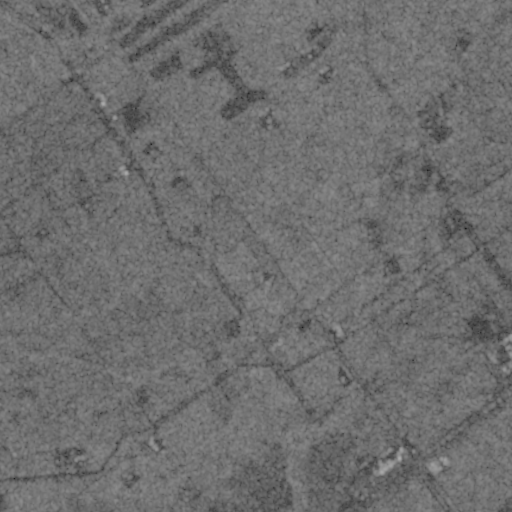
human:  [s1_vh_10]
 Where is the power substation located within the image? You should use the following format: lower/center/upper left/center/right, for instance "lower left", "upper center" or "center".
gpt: The power substation is located in the lower right of the image.
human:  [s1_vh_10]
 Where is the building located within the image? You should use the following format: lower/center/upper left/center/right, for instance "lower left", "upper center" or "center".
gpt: The building is located in the lower right of the image.
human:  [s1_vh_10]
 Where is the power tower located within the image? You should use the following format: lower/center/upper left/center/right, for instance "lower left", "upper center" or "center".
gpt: There is no power tower in the image.

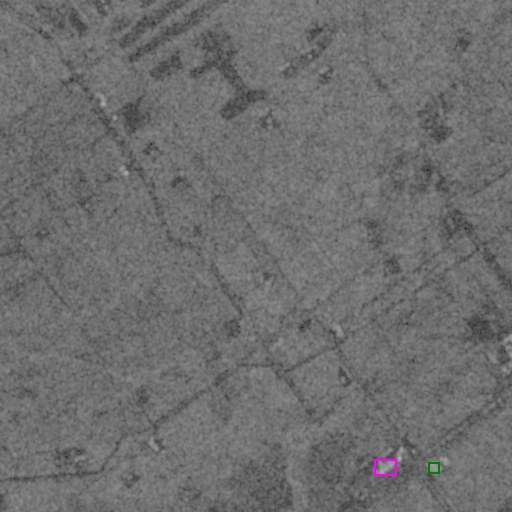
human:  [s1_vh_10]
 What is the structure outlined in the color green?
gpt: The structure outlined in green is a power substation.
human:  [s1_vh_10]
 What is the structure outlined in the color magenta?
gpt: The structure outlined in magenta is a building.
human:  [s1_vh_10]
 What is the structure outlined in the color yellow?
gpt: There is no yellow outline.